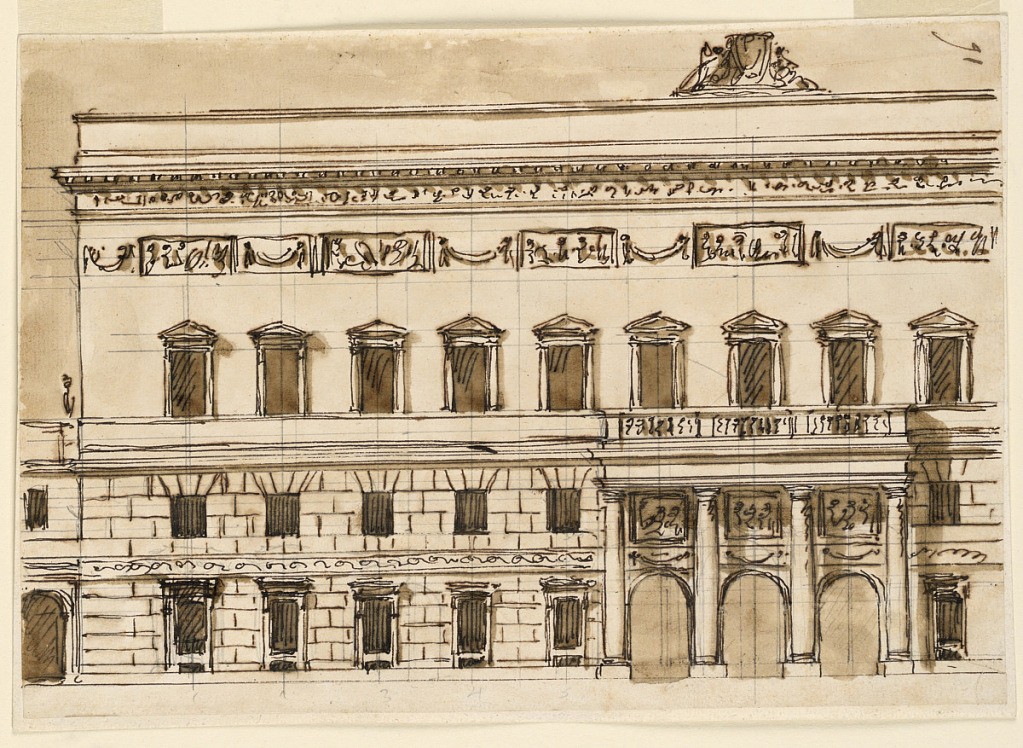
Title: Elevation of a town mansion
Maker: Giuseppe Barberi, Italian, 1746–1809
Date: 1786–1787
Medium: Pen and brown ink, brush and brown wash, graphite squaring on off-white paper, lined
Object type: Drawing
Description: Design for a façade of Palazzo Braschi alle Convertite.